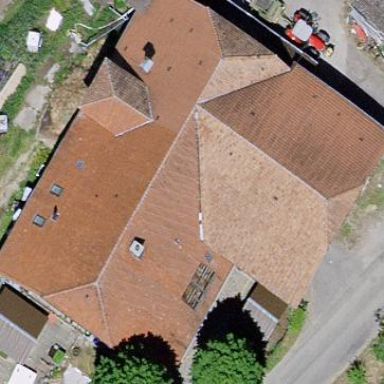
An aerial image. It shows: Farm building.